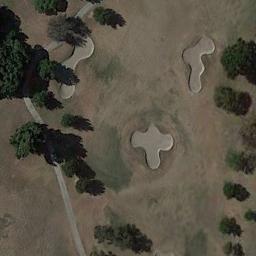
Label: golf_course